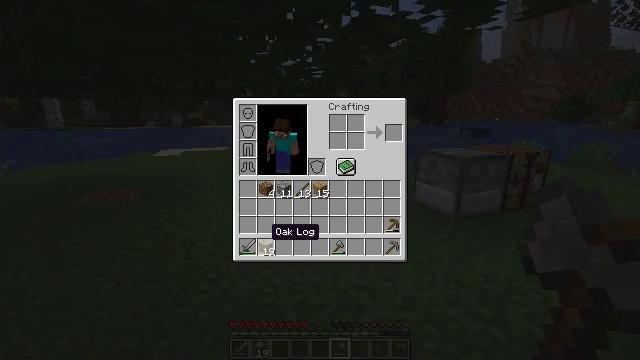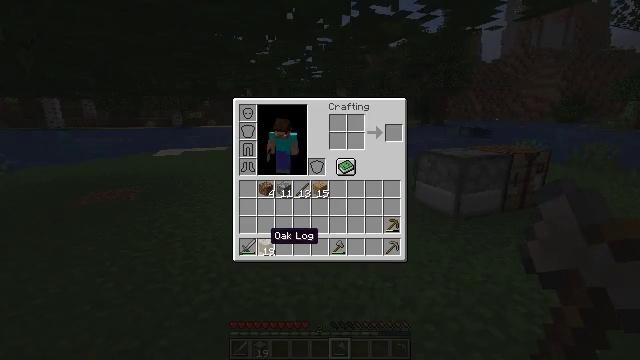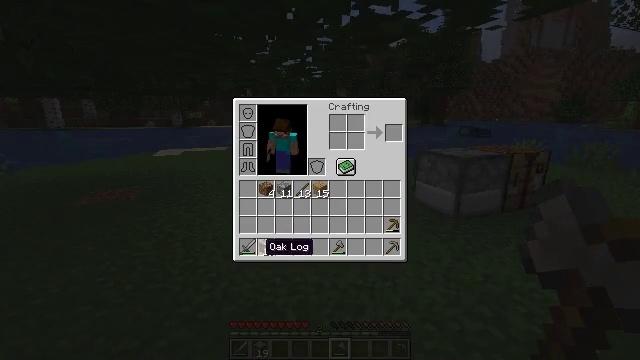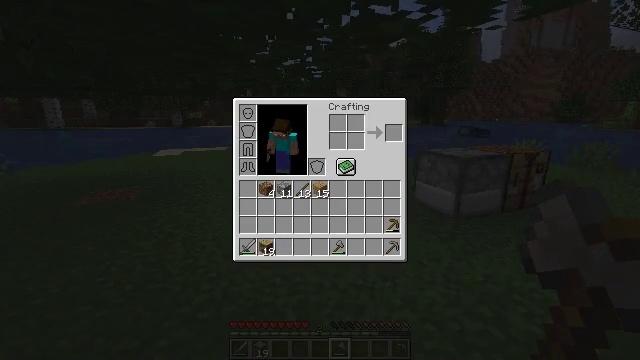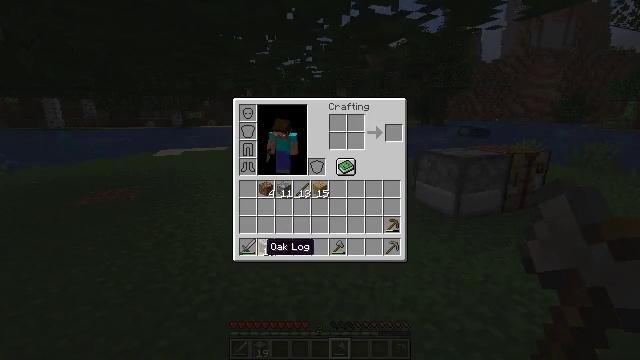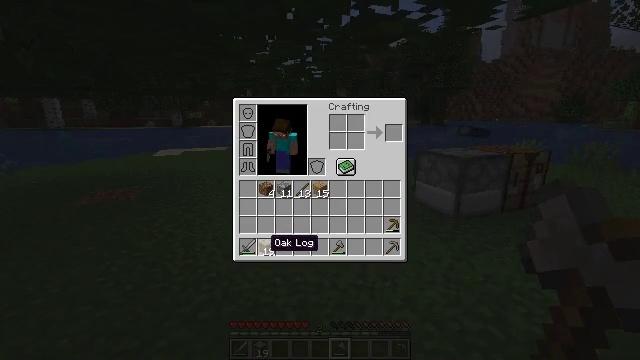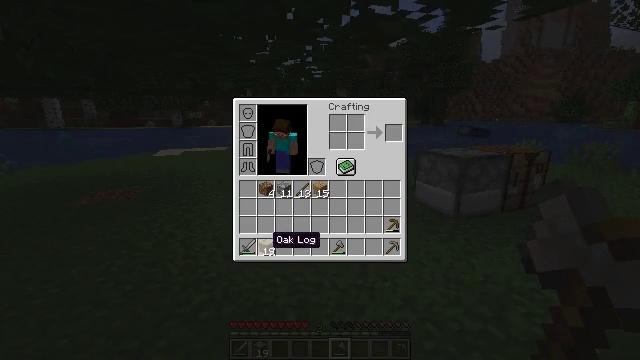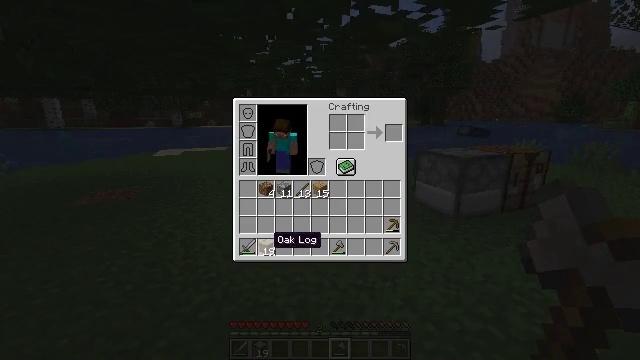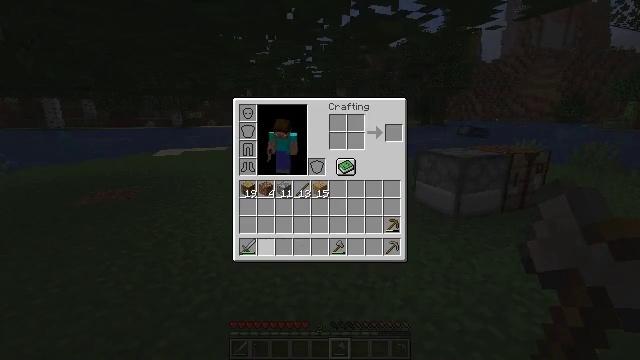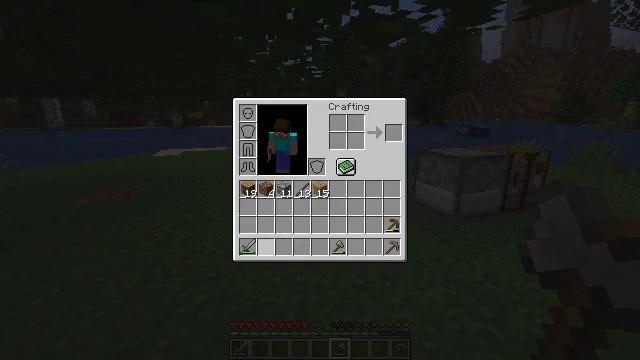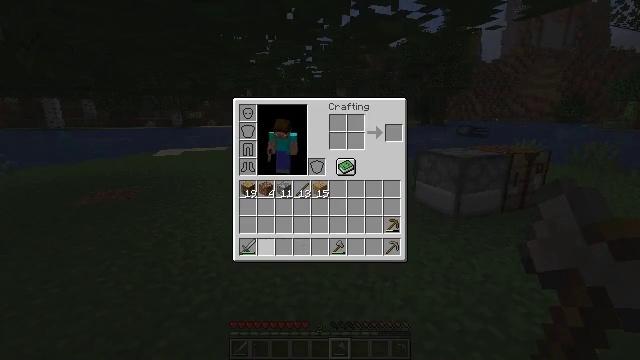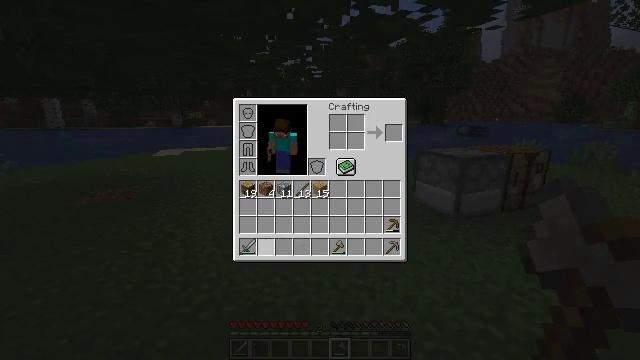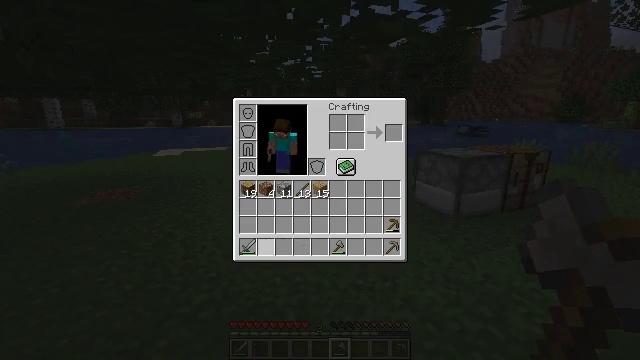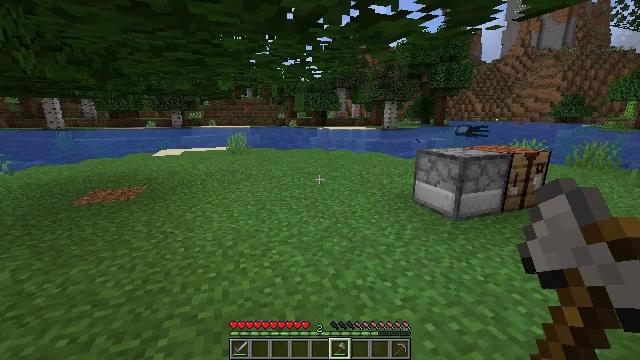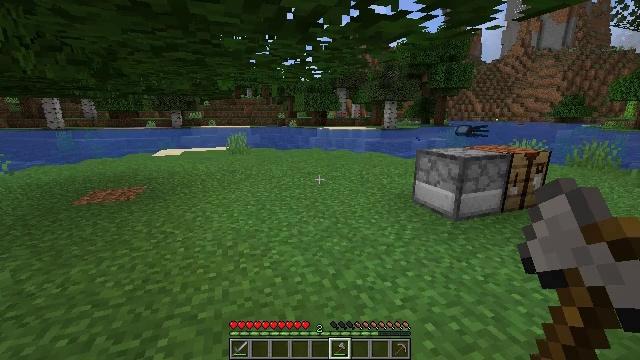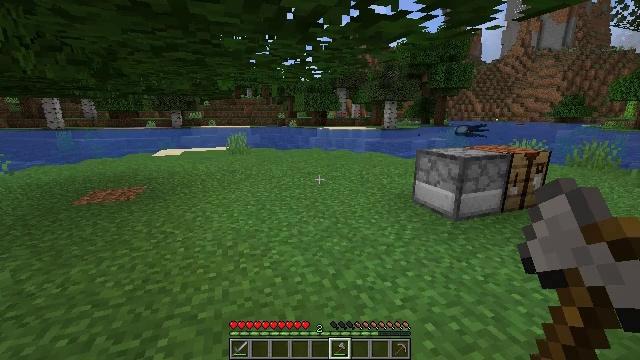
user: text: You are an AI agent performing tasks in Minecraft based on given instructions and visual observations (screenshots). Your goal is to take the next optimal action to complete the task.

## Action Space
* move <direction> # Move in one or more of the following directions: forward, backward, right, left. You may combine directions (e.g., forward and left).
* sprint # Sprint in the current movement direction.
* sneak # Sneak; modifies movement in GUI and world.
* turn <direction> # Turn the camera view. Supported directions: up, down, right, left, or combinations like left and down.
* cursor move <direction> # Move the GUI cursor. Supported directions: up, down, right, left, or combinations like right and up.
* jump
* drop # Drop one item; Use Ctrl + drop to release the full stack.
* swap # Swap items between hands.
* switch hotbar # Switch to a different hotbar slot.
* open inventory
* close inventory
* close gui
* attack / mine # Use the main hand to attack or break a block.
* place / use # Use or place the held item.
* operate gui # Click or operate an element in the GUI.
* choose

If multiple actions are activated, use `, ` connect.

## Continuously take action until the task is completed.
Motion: motion action
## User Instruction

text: Use fuel in the furnace to cook salmon.
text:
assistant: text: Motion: no_op
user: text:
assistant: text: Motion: cursor move down
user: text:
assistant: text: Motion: sneak
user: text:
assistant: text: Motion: sneak
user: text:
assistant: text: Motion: sneak
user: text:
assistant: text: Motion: sneak
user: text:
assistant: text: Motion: sneak
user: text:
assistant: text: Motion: sneak, operate gui
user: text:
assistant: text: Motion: sneak, operate gui
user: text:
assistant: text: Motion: sneak
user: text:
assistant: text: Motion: sneak
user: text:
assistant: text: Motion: sneak
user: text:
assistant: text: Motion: close inventory
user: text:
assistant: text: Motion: close inventory
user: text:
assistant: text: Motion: close inventory
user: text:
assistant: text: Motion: close inventory
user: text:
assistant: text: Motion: no_op
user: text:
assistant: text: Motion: no_op
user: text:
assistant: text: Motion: move forward
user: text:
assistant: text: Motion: move forward, turn right
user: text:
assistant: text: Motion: move forward, turn right
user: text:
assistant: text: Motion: no_op
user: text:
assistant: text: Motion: move forward
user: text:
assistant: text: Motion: move forward, turn right
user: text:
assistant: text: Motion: move forward, turn right
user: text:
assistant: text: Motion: move forward, turn right and down
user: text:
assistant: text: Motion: move forward, turn right and down
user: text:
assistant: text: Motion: move forward, turn right and down
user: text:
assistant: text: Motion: move forward
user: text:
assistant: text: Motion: move forward